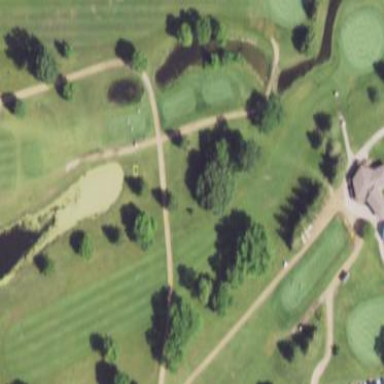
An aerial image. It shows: Golf fairway surrounded by grass.